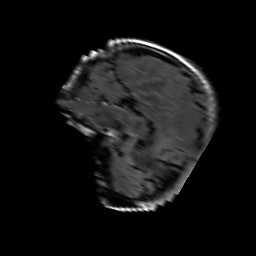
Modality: FLAIR
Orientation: sagittal
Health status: ill
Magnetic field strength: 3 T